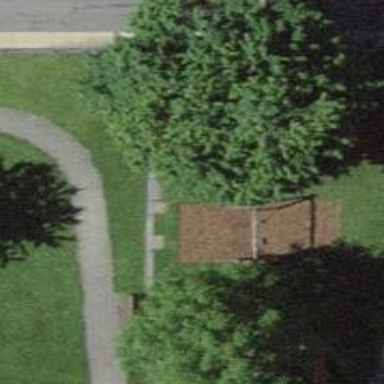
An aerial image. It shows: Playground area for leisure activities on the land.